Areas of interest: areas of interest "Industrial Park"
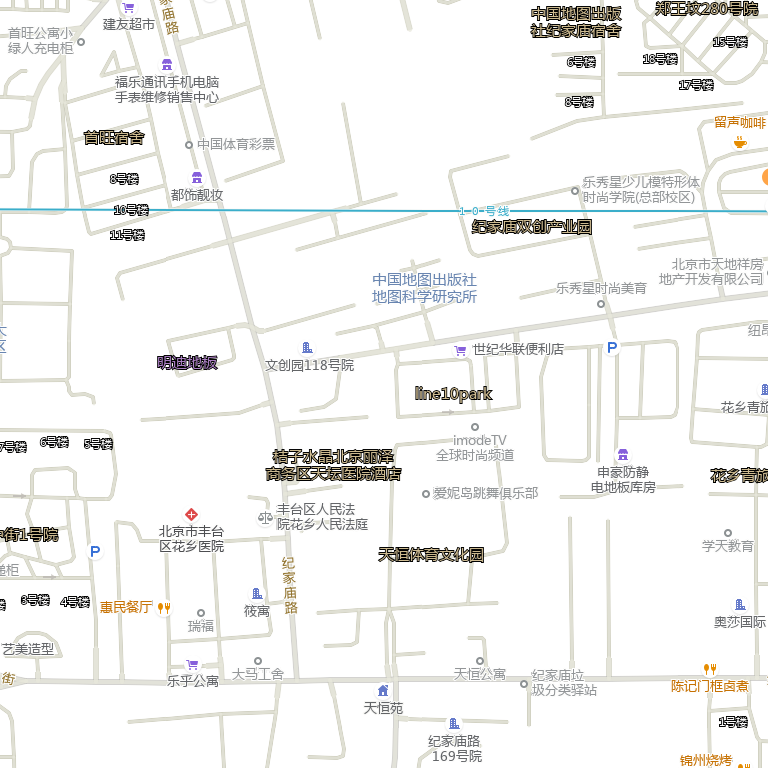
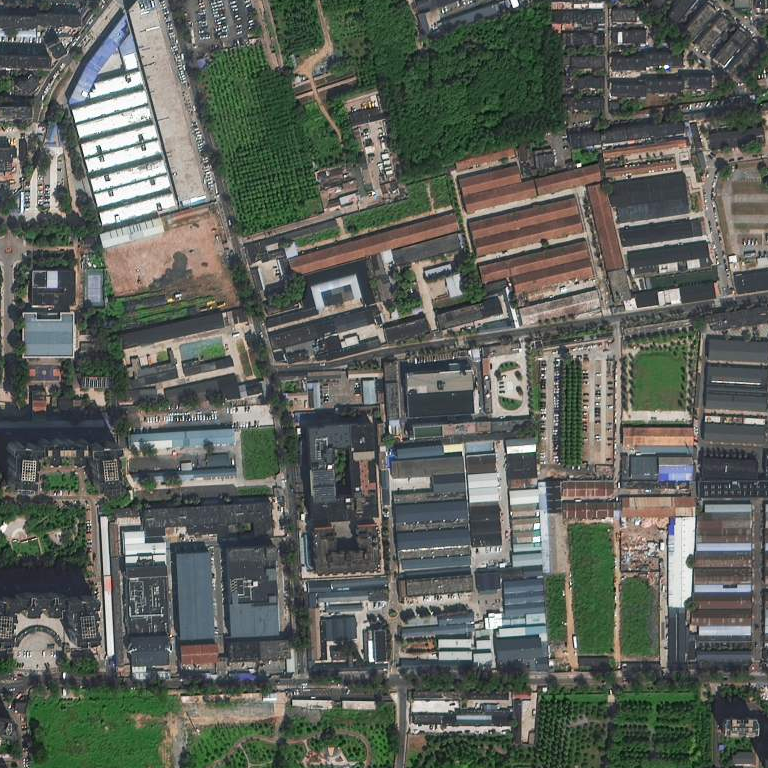